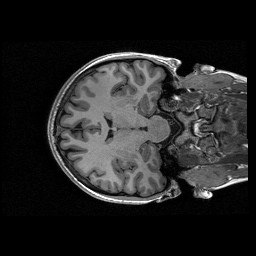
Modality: T1w
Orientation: axial